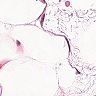
Metastatic tissue present: yes